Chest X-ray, PA view. Patient: 48 years old, sex F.
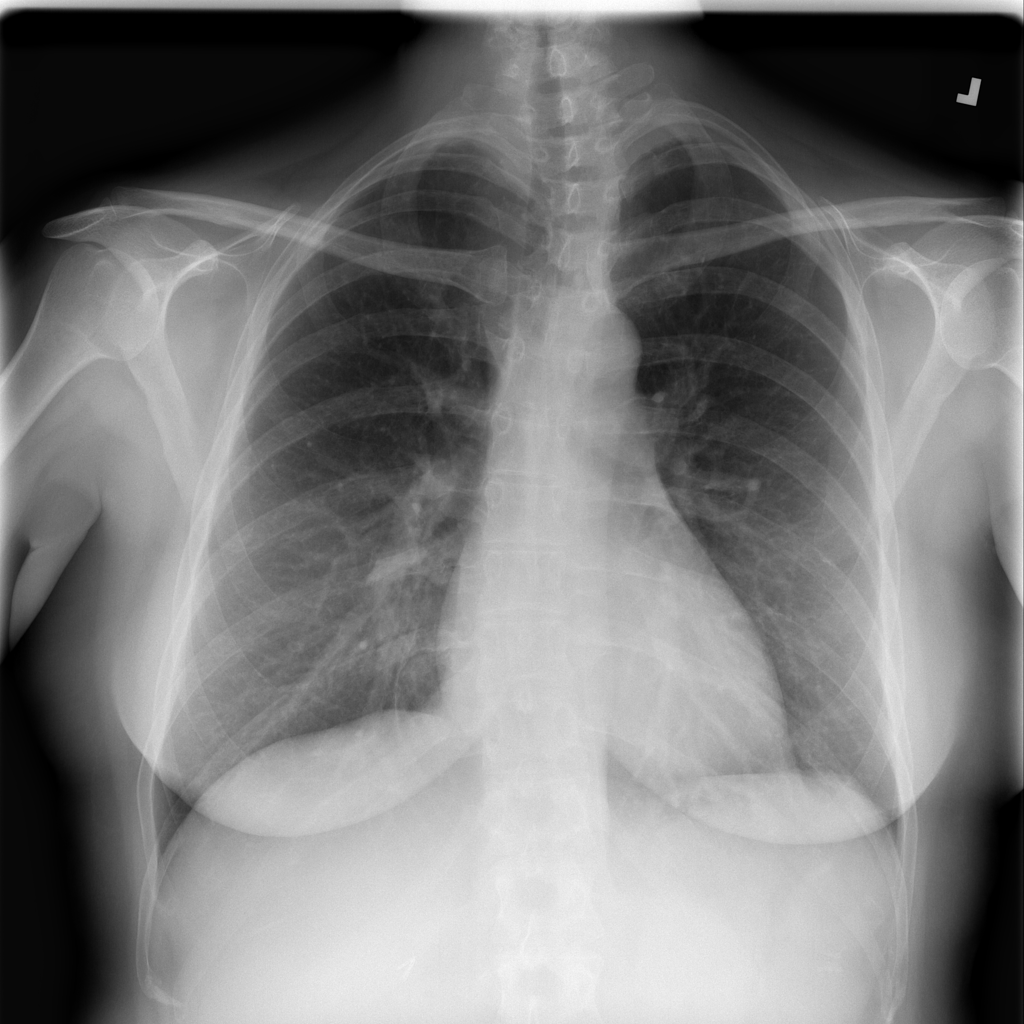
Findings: No Finding